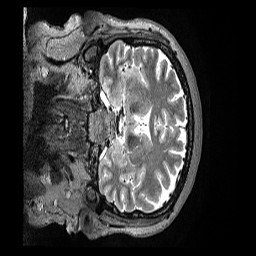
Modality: T2w
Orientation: coronal
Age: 53
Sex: female
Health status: ill
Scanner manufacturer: siemens
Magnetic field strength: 3 T
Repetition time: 3.2 s
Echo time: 0.564 s